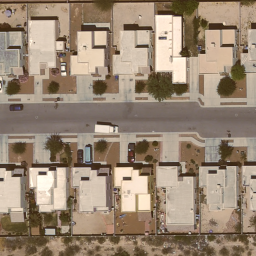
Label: denseresidential